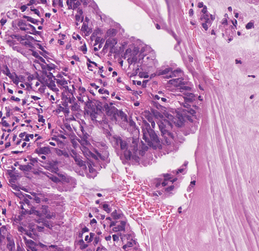
Tumor epithelial tissue: yes
Tumor-associated stroma tissue: yes
Normal tissue: no